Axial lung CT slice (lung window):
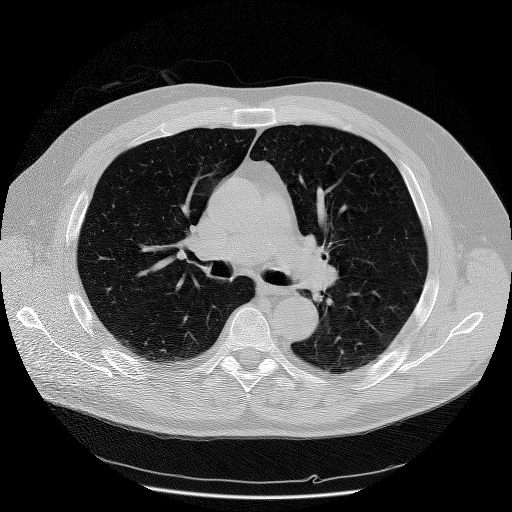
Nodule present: no